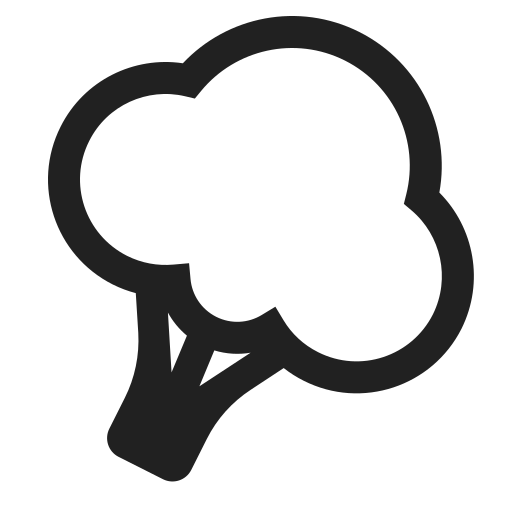
broccoli high contrast